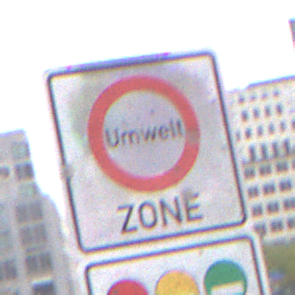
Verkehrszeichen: BeginnUmweltzone
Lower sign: FreistellungVomVerkehrsverbot1
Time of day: MorningAfternoon
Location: Outdoor (Urban)
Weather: Overcast
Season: NotSpecified
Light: Natural